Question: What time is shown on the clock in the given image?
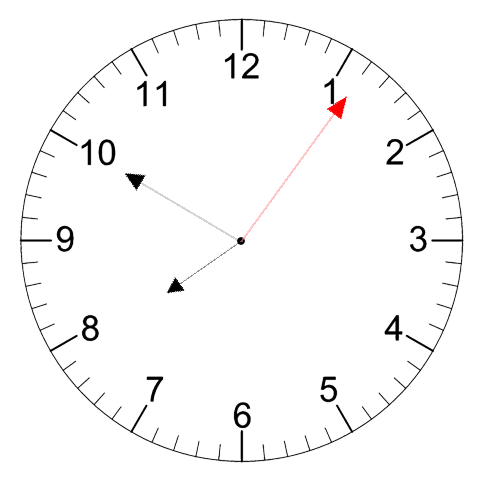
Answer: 07:50:06